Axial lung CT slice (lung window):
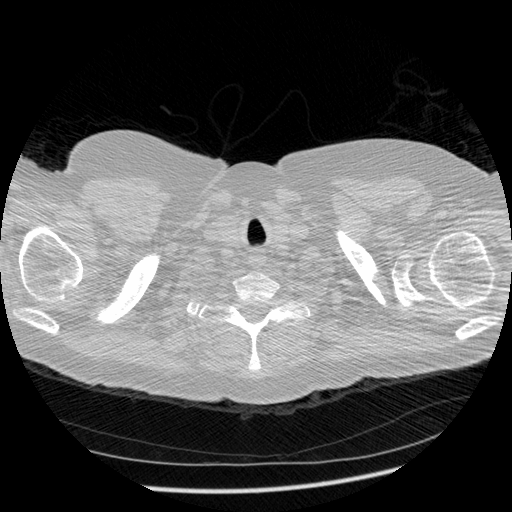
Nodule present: no